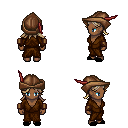
a pixel art fantasy rpg character, female body template, human, dark skin, brown robe, metal pants, white blonde loose hair, leather cap, leather bracers, black slippers, four views (front, back, left, right), 2x2 character sprite sheet, small pixel art, hard edges, no anti-aliasing